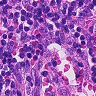
Metastatic tissue present: no